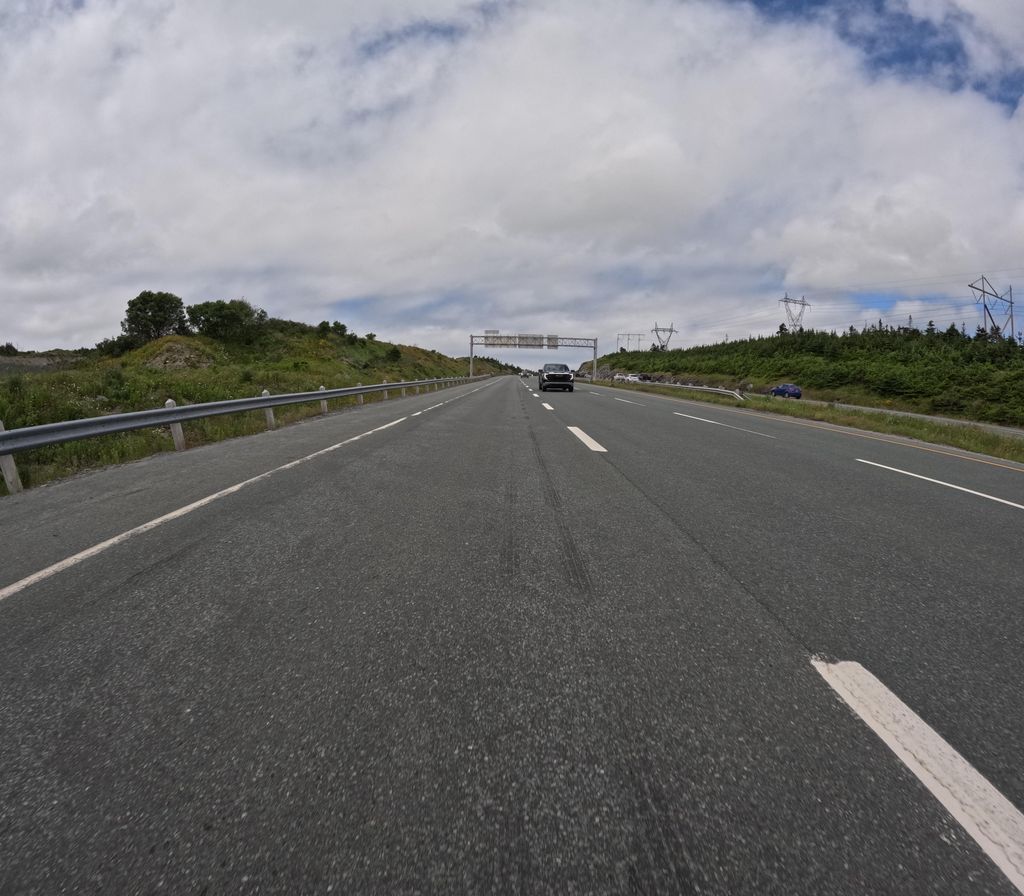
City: st_johns